Question: Okay so here is the demo site:
<URL>
To see the modal, hover over a product and click the zoom button to display the quick view for the product.
If you continue scrolling down, you will see that the Gray semi-transparent background stops. This problem occurs regardless of screen size!

Why does this happen and how can I fix this?
Note: This problem does not seem to occur in the foundation website:
<URL>
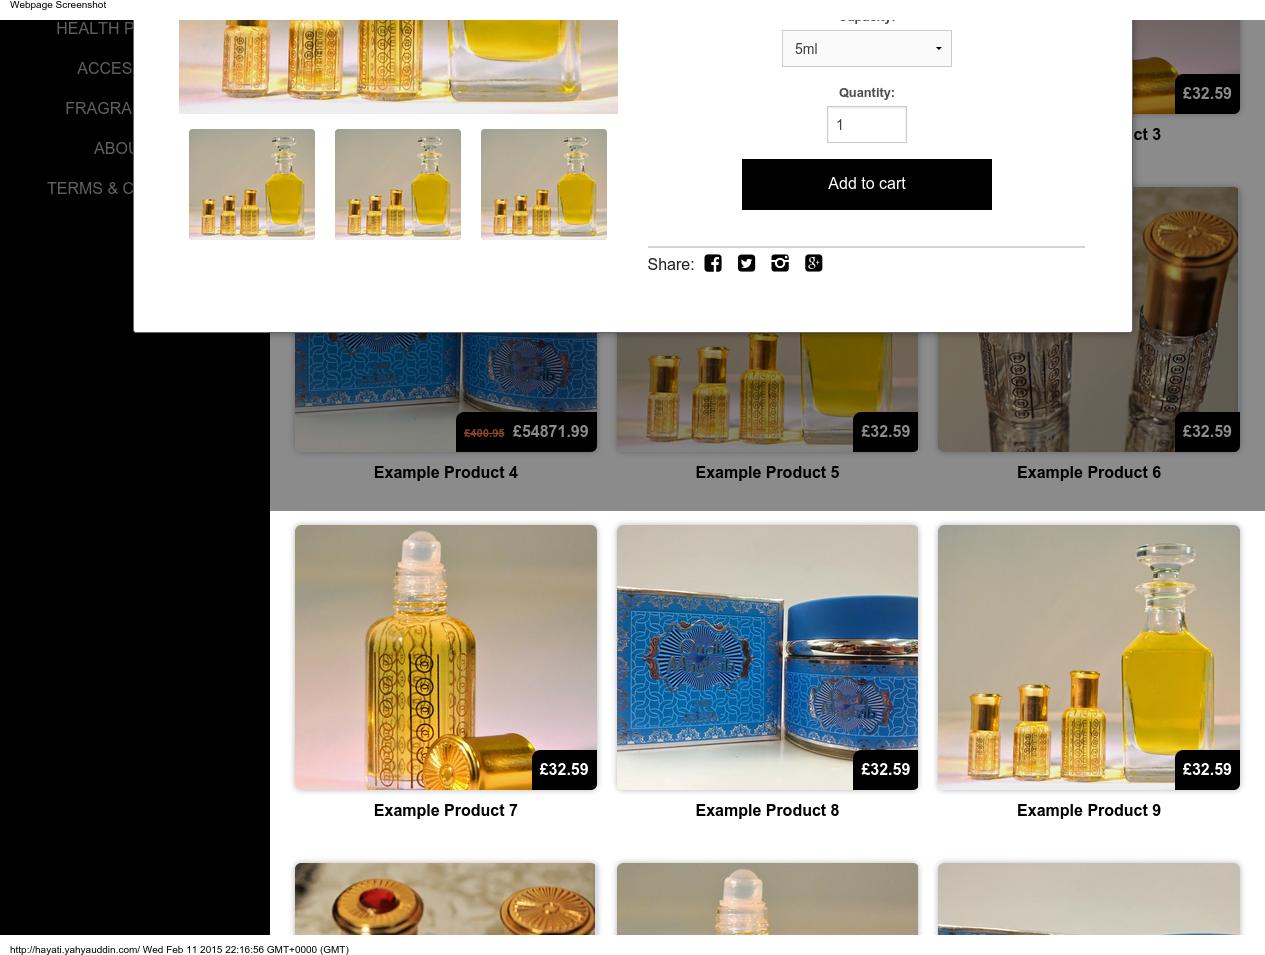
Answer: Zurb guys changed its default position from fixed to absolute (i didn't understand why) then they changed their mind and went back to fixed again.
This was implemented in 5.5.1
<URL>
updating will help :)